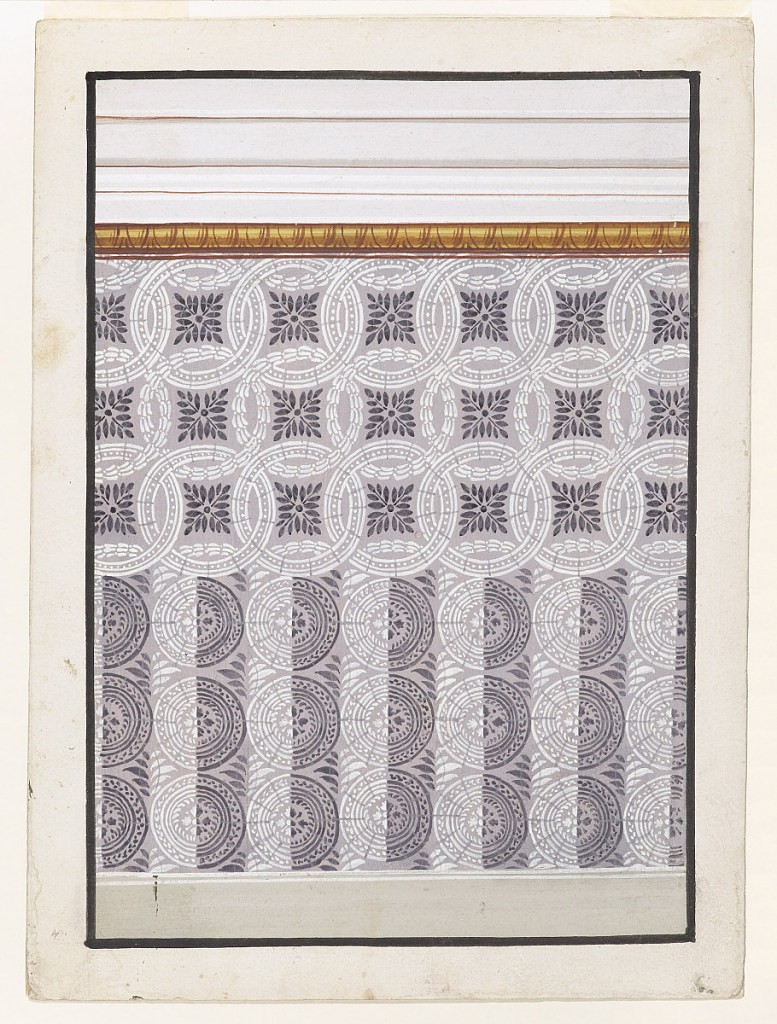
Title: Design for Painted Decoration of a Wall, with Alternate Suggestions
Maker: Unknown, Austrian
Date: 1835–50
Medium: Brush and watercolor, graphite on white laid paper
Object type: Drawing
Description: A dado is at the bottom, a high entablature with a colored ovolo [convex molding] at the bottom, on top. For the panel are suggested horizontal rows of discs with leaf boughs in the wedges, in the lower part of the design horizontal alternate rows of circles and wreaths, respectively. The neighboring motifs are to be intertwined. Bough rosettes are in the centers.